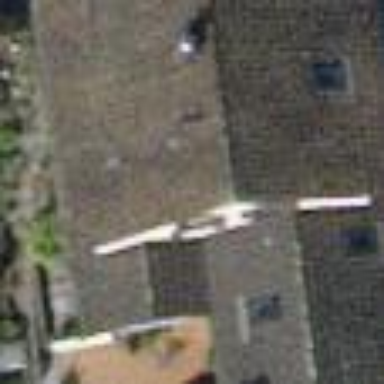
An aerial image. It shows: Semi-detached house.